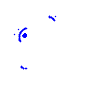
Particle: pion